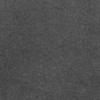
Label: dusty